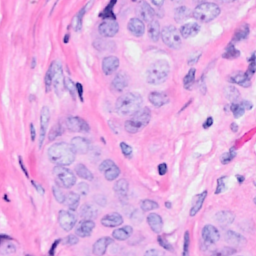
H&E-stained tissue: Breast